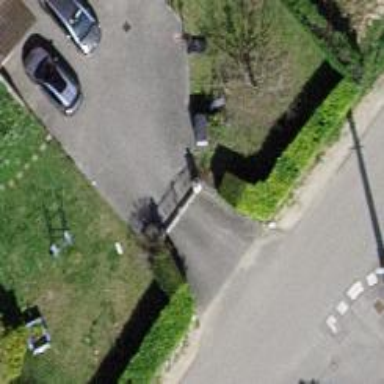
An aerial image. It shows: Gate.